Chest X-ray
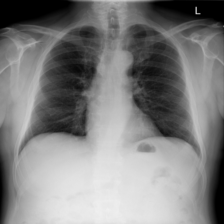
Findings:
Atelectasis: negative
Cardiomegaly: negative
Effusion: negative
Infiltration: negative
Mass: negative
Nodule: negative
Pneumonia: negative
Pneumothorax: negative
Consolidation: negative
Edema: negative
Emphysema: negative
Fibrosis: negative
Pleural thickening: negative
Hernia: negative